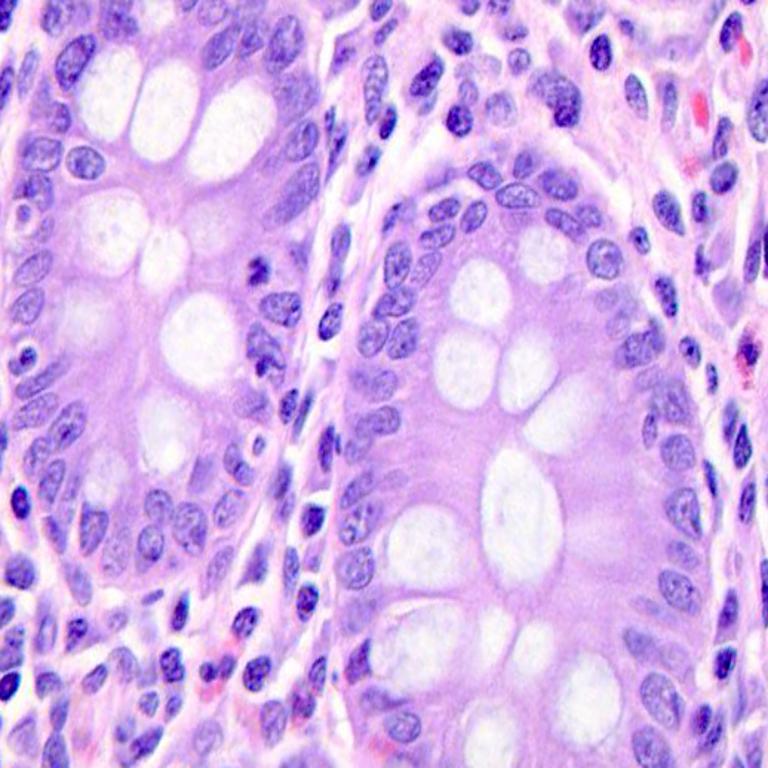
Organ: colon
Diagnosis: benign